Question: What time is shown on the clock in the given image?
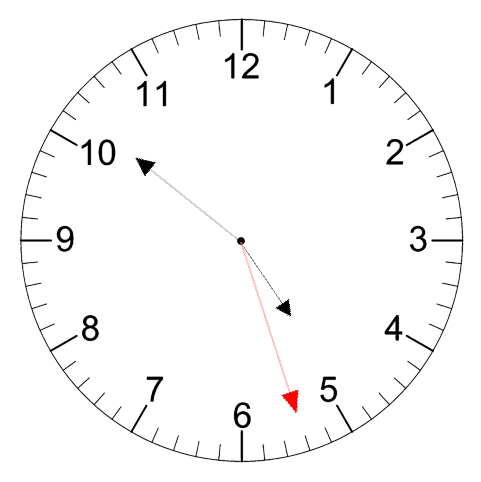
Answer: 04:51:27